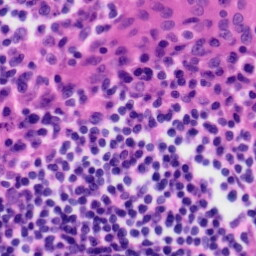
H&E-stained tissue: Tonsil